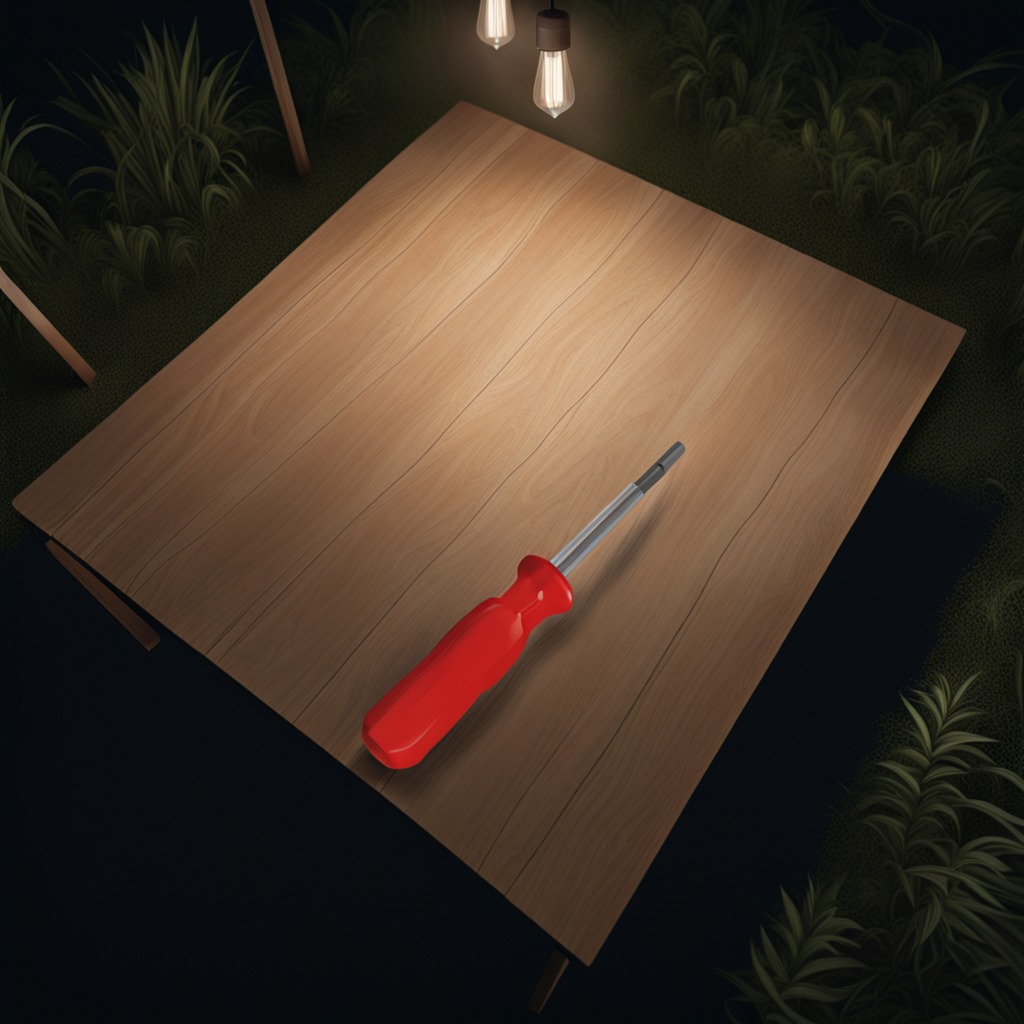
A screwdriver lying on a wooden table inside a jungle field workshop tent at night.